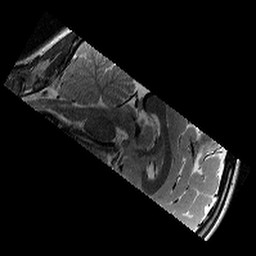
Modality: T2w
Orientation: sagittal
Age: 11
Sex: male
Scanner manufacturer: siemens
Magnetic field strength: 3 T
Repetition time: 9.23 s
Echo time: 0.067 s